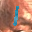
Label: 1